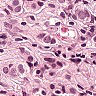
Metastatic tissue present: yes